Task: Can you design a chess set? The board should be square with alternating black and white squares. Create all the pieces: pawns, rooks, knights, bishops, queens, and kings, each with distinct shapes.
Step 2050:
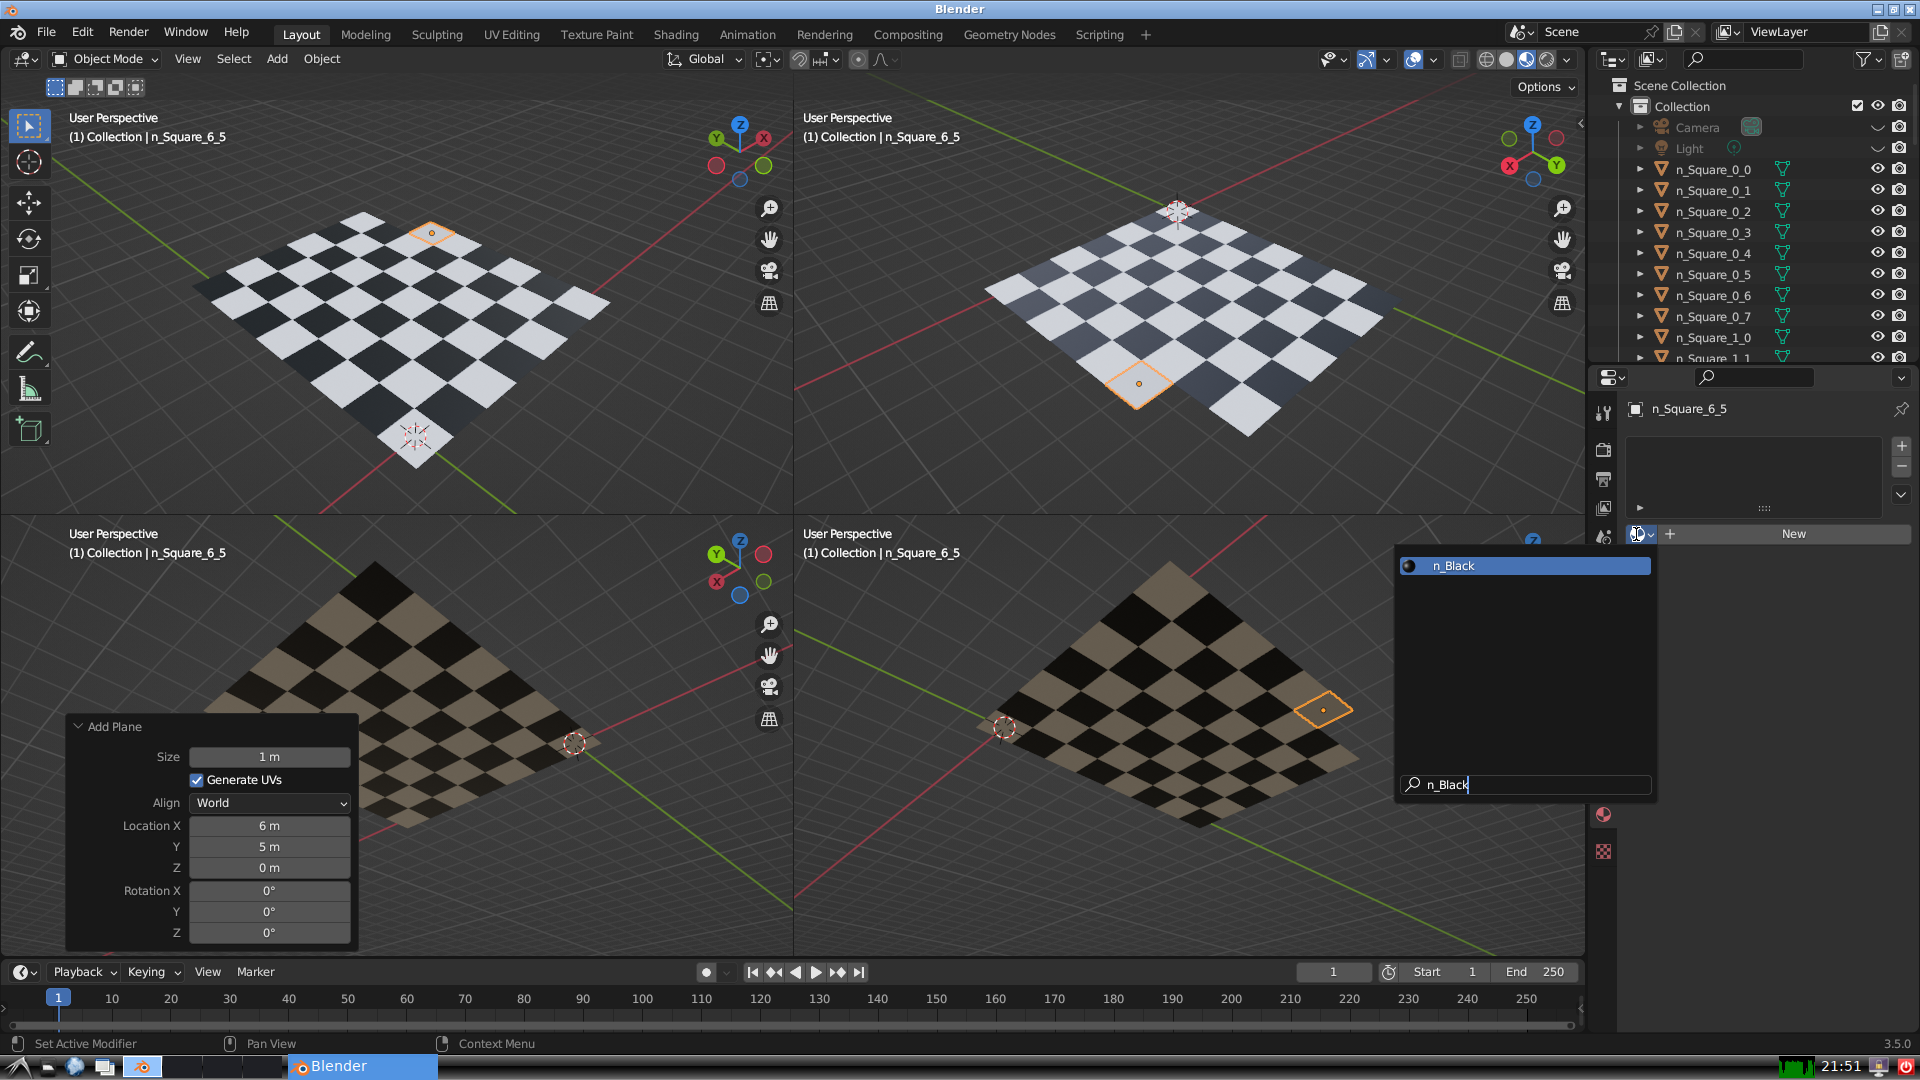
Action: {"key_press": ['Return']}